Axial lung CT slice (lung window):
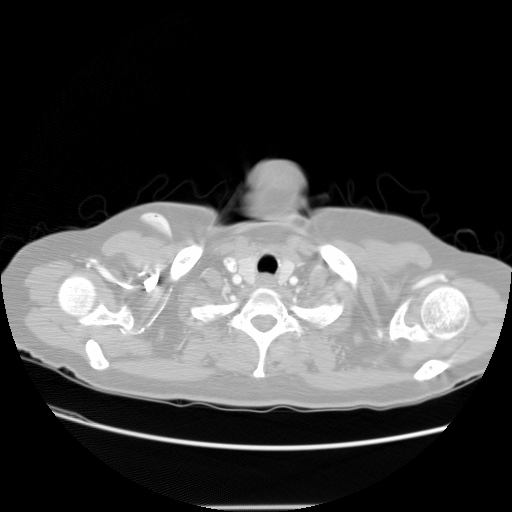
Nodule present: no